Aerial crown-view tile of a tropical tree (Barro Colorado Island, Panama), acquired 20250512:
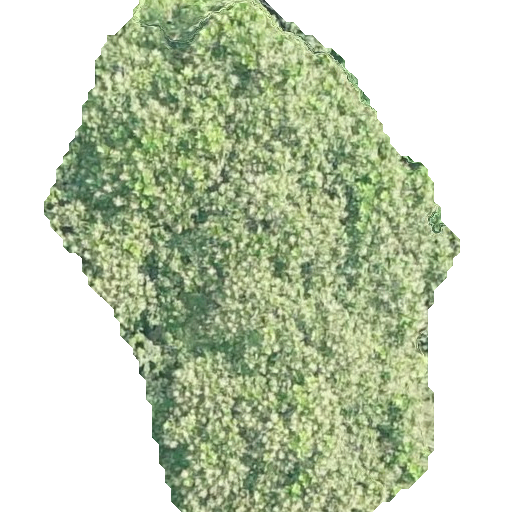
Species: Anacardium excelsum
GBIF accepted scientific name: Anacardium excelsum
Crown area: 226.034 m²